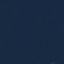
Land use / land cover class: SeaLake